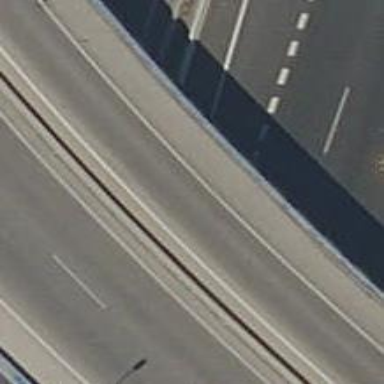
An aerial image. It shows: Motorway link bridge.